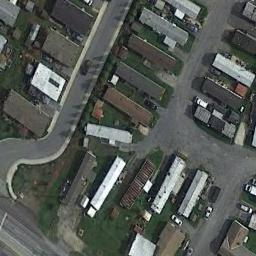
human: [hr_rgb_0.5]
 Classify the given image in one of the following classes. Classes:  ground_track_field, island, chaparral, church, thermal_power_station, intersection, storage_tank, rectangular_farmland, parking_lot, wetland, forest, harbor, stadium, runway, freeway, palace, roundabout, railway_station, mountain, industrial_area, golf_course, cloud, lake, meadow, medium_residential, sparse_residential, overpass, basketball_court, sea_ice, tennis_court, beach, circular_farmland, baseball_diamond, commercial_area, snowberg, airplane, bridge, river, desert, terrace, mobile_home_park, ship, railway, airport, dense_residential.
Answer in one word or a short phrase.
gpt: mobile_home_park